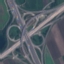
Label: Highway